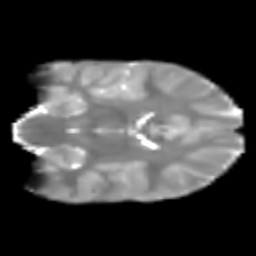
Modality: T2w
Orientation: coronal
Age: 6
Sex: male
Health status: healthy